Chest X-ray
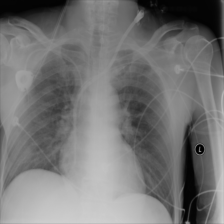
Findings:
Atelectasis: negative
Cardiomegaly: negative
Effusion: negative
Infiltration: negative
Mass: negative
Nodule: negative
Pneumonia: negative
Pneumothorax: negative
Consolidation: negative
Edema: negative
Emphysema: negative
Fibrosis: negative
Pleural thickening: negative
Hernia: negative